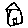
Label: house